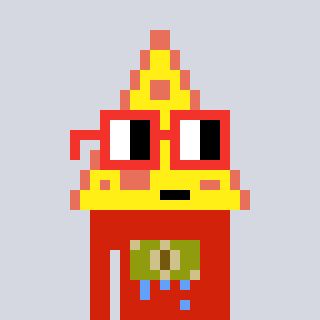
a pixel art character with square red glasses, a pizza-shaped head and a red-colored body on a cool background